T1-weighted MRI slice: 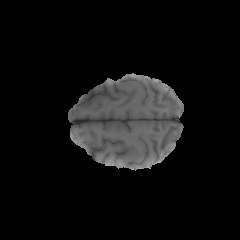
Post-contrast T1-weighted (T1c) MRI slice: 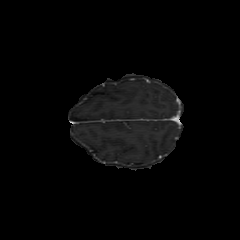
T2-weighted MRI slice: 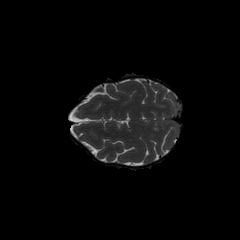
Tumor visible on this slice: no